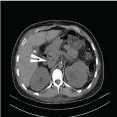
The images of the WSS patients. (A) Computed tomography of the abdomen of the proband demonstrated atrophy of the pancreas.
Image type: radiology (ct)